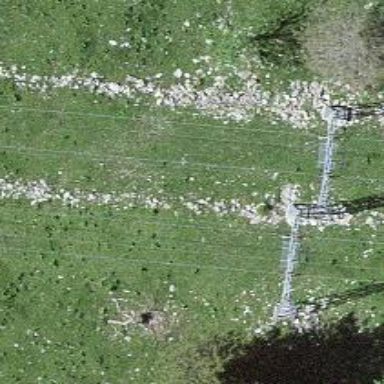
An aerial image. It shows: Pylon for aerialway.